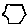
Label: hexagon